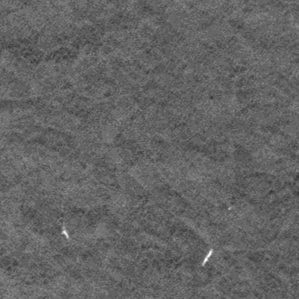
Label: frost